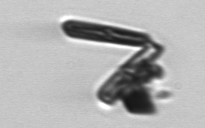
Label: Thalassionema